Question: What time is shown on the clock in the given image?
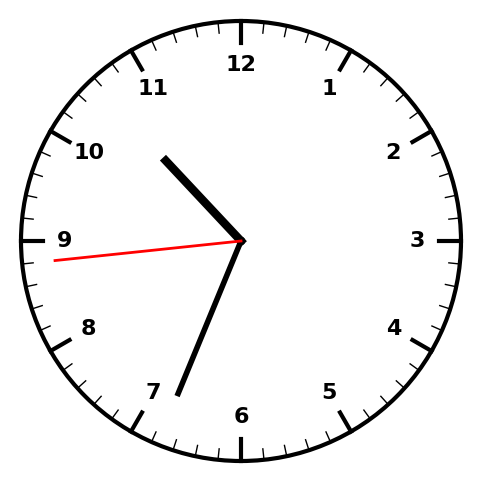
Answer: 10:33:44